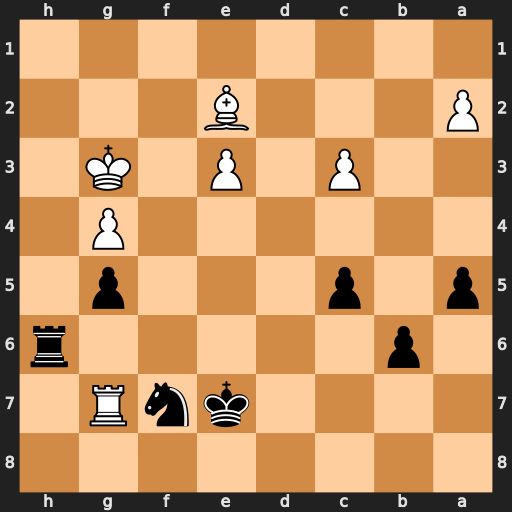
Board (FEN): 8/4knR1/1p5r/p1p3p1/6P1/2P1P1K1/P3B3/8
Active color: b
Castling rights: -
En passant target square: -
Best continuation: Kf8 Rxg5 Nxg5